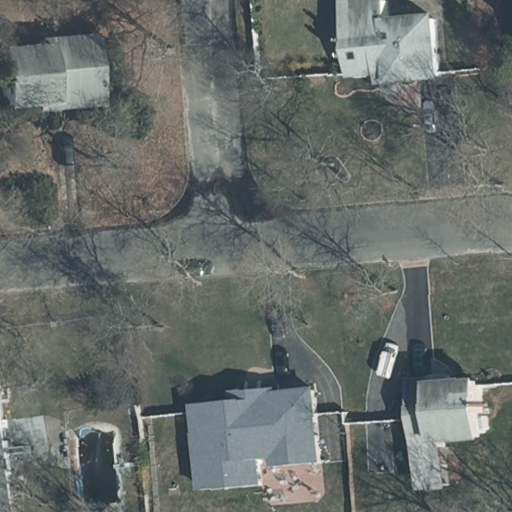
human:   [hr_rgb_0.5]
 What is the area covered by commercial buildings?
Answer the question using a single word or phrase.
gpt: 0m2

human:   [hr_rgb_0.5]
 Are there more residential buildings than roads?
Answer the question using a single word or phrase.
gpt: yes

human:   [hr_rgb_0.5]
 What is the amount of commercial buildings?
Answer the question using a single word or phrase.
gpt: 0

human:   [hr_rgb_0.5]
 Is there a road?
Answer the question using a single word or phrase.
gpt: yes

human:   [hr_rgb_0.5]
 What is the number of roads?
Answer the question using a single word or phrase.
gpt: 2

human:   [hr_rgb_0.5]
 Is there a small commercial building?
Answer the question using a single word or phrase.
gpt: no

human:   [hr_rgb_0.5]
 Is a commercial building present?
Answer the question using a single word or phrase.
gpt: no

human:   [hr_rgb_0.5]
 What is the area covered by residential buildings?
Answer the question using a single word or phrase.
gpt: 1243m2

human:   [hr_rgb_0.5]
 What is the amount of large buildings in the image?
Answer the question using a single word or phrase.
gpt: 0

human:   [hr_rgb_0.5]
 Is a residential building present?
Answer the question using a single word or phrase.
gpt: yes

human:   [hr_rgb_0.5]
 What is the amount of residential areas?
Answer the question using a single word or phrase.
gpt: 1

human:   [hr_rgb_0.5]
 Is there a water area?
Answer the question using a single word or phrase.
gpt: no

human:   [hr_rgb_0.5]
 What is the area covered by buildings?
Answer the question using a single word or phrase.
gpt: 1243m2

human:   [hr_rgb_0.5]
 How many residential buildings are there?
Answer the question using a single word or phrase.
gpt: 5

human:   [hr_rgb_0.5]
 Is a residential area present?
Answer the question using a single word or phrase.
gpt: yes

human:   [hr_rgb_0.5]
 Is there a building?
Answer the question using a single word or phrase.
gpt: yes

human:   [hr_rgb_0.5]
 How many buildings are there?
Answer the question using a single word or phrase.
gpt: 5

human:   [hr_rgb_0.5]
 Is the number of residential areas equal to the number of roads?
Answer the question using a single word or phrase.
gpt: no

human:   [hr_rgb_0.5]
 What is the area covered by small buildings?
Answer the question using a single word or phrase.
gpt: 13m2

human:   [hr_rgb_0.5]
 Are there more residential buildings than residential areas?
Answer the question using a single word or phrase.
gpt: yes

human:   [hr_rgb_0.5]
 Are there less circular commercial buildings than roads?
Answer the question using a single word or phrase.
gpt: yes

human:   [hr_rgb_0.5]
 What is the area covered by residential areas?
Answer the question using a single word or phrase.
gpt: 10632m2

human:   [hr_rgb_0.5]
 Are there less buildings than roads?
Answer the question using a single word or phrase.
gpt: no

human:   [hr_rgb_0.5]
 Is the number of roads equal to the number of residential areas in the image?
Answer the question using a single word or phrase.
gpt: no

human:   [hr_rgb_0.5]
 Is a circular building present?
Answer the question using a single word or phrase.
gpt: no

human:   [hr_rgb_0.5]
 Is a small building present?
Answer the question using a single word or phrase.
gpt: yes

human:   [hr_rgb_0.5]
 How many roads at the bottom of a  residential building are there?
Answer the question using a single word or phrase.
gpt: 1

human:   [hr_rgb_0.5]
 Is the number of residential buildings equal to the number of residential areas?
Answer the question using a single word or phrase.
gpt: no

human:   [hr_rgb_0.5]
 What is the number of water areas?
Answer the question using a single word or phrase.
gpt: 0

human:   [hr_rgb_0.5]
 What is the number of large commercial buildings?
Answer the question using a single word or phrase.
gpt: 0

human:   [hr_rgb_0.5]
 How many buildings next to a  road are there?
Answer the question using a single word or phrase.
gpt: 5

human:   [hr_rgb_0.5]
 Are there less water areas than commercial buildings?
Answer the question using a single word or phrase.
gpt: no

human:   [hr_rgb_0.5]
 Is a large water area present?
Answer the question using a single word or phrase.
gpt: no

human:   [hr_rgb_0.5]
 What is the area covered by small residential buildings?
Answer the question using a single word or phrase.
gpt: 13m2

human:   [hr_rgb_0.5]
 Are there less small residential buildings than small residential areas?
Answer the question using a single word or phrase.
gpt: no

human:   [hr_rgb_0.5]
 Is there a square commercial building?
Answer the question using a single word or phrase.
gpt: no

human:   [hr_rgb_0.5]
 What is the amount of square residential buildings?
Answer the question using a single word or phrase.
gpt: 0

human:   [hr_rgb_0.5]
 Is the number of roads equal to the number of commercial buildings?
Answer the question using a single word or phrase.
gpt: no

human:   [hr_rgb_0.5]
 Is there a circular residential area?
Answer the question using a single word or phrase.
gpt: no

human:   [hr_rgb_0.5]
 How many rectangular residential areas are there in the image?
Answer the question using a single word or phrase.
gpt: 1

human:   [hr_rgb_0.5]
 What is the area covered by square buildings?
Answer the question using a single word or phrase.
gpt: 0m2

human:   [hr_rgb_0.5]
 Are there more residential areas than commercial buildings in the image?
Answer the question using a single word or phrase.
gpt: yes

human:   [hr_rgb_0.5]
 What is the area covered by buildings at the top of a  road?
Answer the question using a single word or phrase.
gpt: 294m2

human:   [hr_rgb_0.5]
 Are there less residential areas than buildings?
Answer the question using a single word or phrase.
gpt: yes

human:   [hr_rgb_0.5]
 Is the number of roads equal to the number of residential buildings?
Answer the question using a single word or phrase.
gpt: no

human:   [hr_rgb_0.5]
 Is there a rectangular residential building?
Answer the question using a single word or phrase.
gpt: yes

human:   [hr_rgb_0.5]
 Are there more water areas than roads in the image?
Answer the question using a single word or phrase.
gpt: no

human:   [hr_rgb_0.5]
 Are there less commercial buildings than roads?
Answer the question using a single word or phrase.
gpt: yes

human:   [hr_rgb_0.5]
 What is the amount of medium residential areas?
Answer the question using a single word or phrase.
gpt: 0

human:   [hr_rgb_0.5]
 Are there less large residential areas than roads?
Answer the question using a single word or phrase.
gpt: yes

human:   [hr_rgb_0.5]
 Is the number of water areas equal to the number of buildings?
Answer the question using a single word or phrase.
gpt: no

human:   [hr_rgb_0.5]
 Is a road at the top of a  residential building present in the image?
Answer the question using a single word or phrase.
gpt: yes

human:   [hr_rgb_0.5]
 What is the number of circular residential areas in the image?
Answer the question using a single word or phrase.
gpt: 0

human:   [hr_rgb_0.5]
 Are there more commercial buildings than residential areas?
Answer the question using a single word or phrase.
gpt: no

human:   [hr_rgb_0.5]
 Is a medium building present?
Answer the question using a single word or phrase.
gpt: yes

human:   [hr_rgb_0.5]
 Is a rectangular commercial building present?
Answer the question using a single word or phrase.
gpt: no

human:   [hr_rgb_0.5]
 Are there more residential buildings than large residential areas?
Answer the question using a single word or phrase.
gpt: yes

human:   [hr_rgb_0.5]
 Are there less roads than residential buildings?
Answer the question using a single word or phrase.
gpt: yes

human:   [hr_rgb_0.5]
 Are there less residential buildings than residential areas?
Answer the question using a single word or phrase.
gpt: no

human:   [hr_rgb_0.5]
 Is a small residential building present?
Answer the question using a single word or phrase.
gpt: yes

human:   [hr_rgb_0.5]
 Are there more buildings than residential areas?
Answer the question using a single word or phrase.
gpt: yes

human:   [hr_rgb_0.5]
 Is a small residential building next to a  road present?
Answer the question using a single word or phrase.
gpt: yes

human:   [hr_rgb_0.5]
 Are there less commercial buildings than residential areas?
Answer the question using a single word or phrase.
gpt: yes

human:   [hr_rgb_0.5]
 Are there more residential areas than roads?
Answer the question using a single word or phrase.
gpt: no